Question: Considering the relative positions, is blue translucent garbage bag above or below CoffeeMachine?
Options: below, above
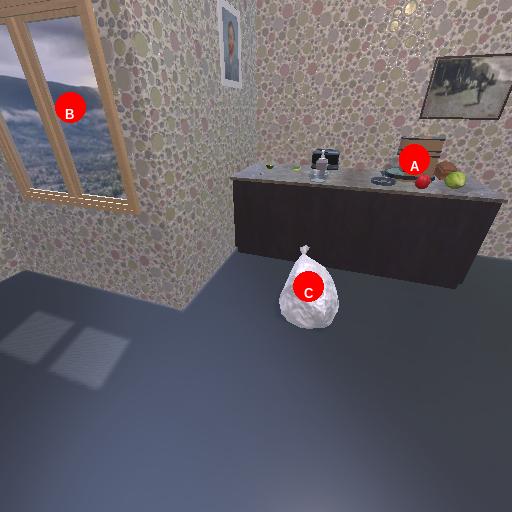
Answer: below